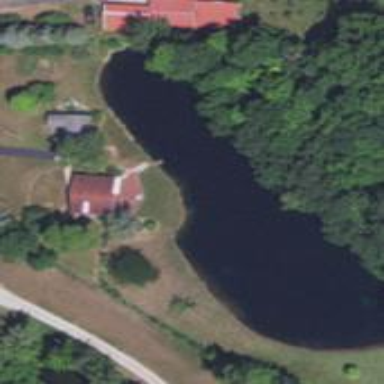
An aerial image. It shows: Peaceful pond surrounded by nature.